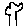
Label: tree